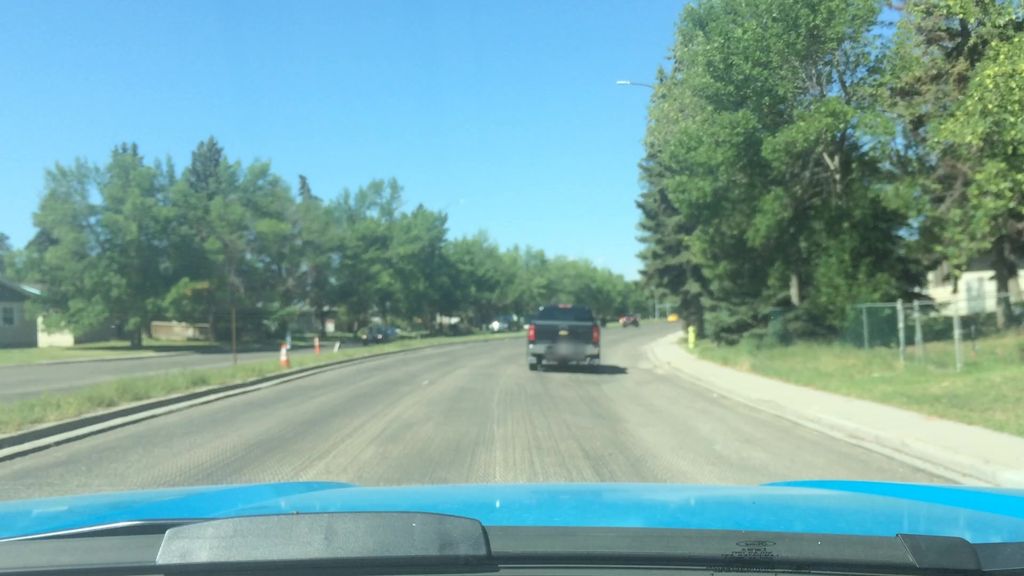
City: calgary